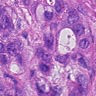
Metastatic tissue present: yes